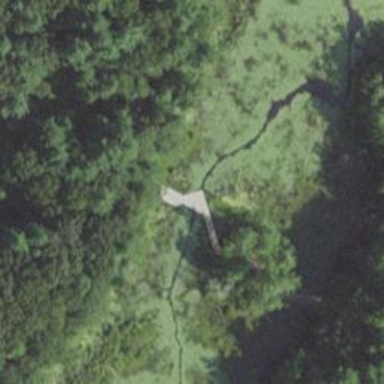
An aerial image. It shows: Path.